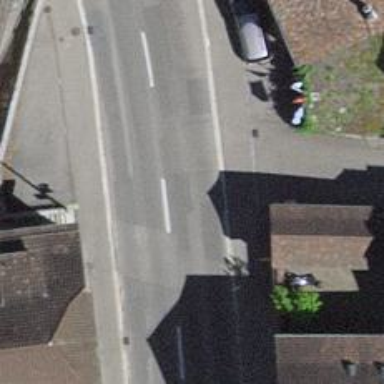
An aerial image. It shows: Road with steps.